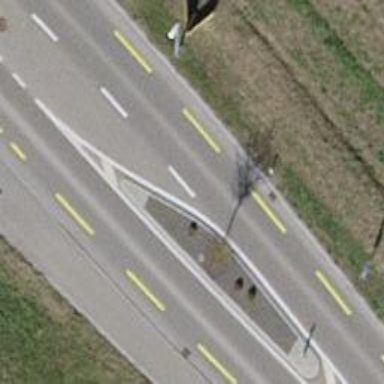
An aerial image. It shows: Primary highway with asphalt surface and soft cycle lane.